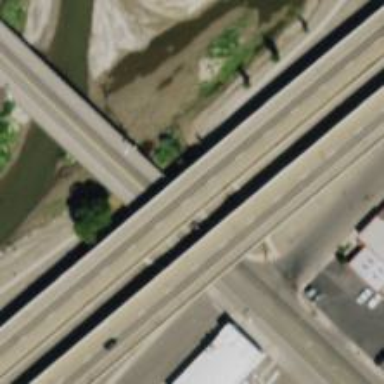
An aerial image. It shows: Trunk highway bridge with asphalt surface.